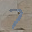
Label: 7